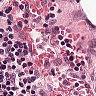
Metastatic tissue present: no